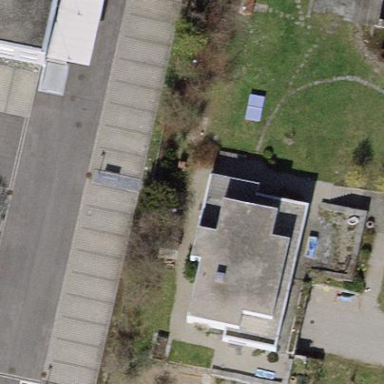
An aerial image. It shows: Industrial building.